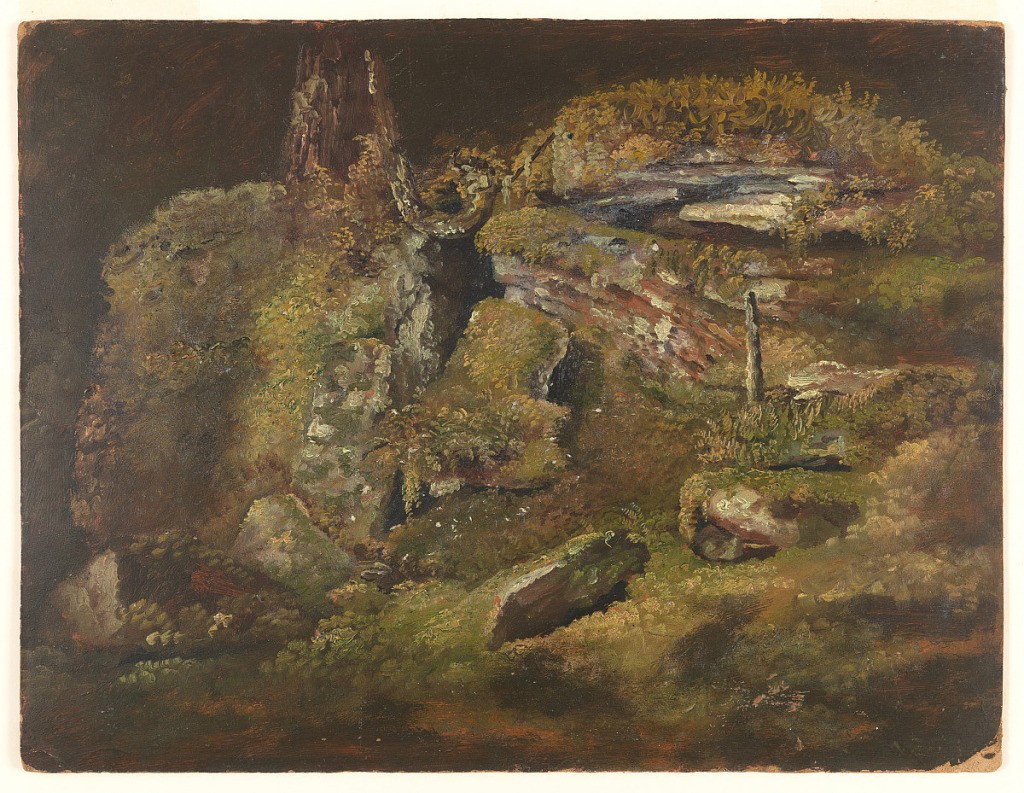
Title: Boulder in the Woods
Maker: Frederic Edwin Church, American, 1826–1900
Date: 1846–52
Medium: Brush and oil, graphite on heavy cardboard
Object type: Drawing
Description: Intimate landscape sketch of fern- and moss-covered rocks, boulders, roots, and tree trunk. The composition is dominated by shadow and dark hues of green and brown against a black background. A small pool may be visible in the immediate foreground along the lower margin.